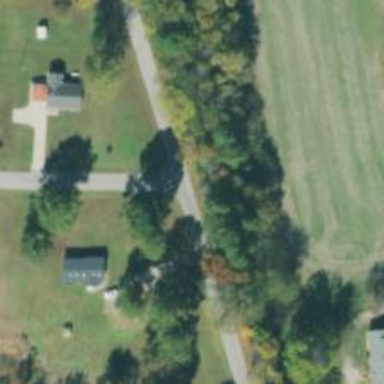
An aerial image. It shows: Residential road.